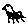
Label: bird